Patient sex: F
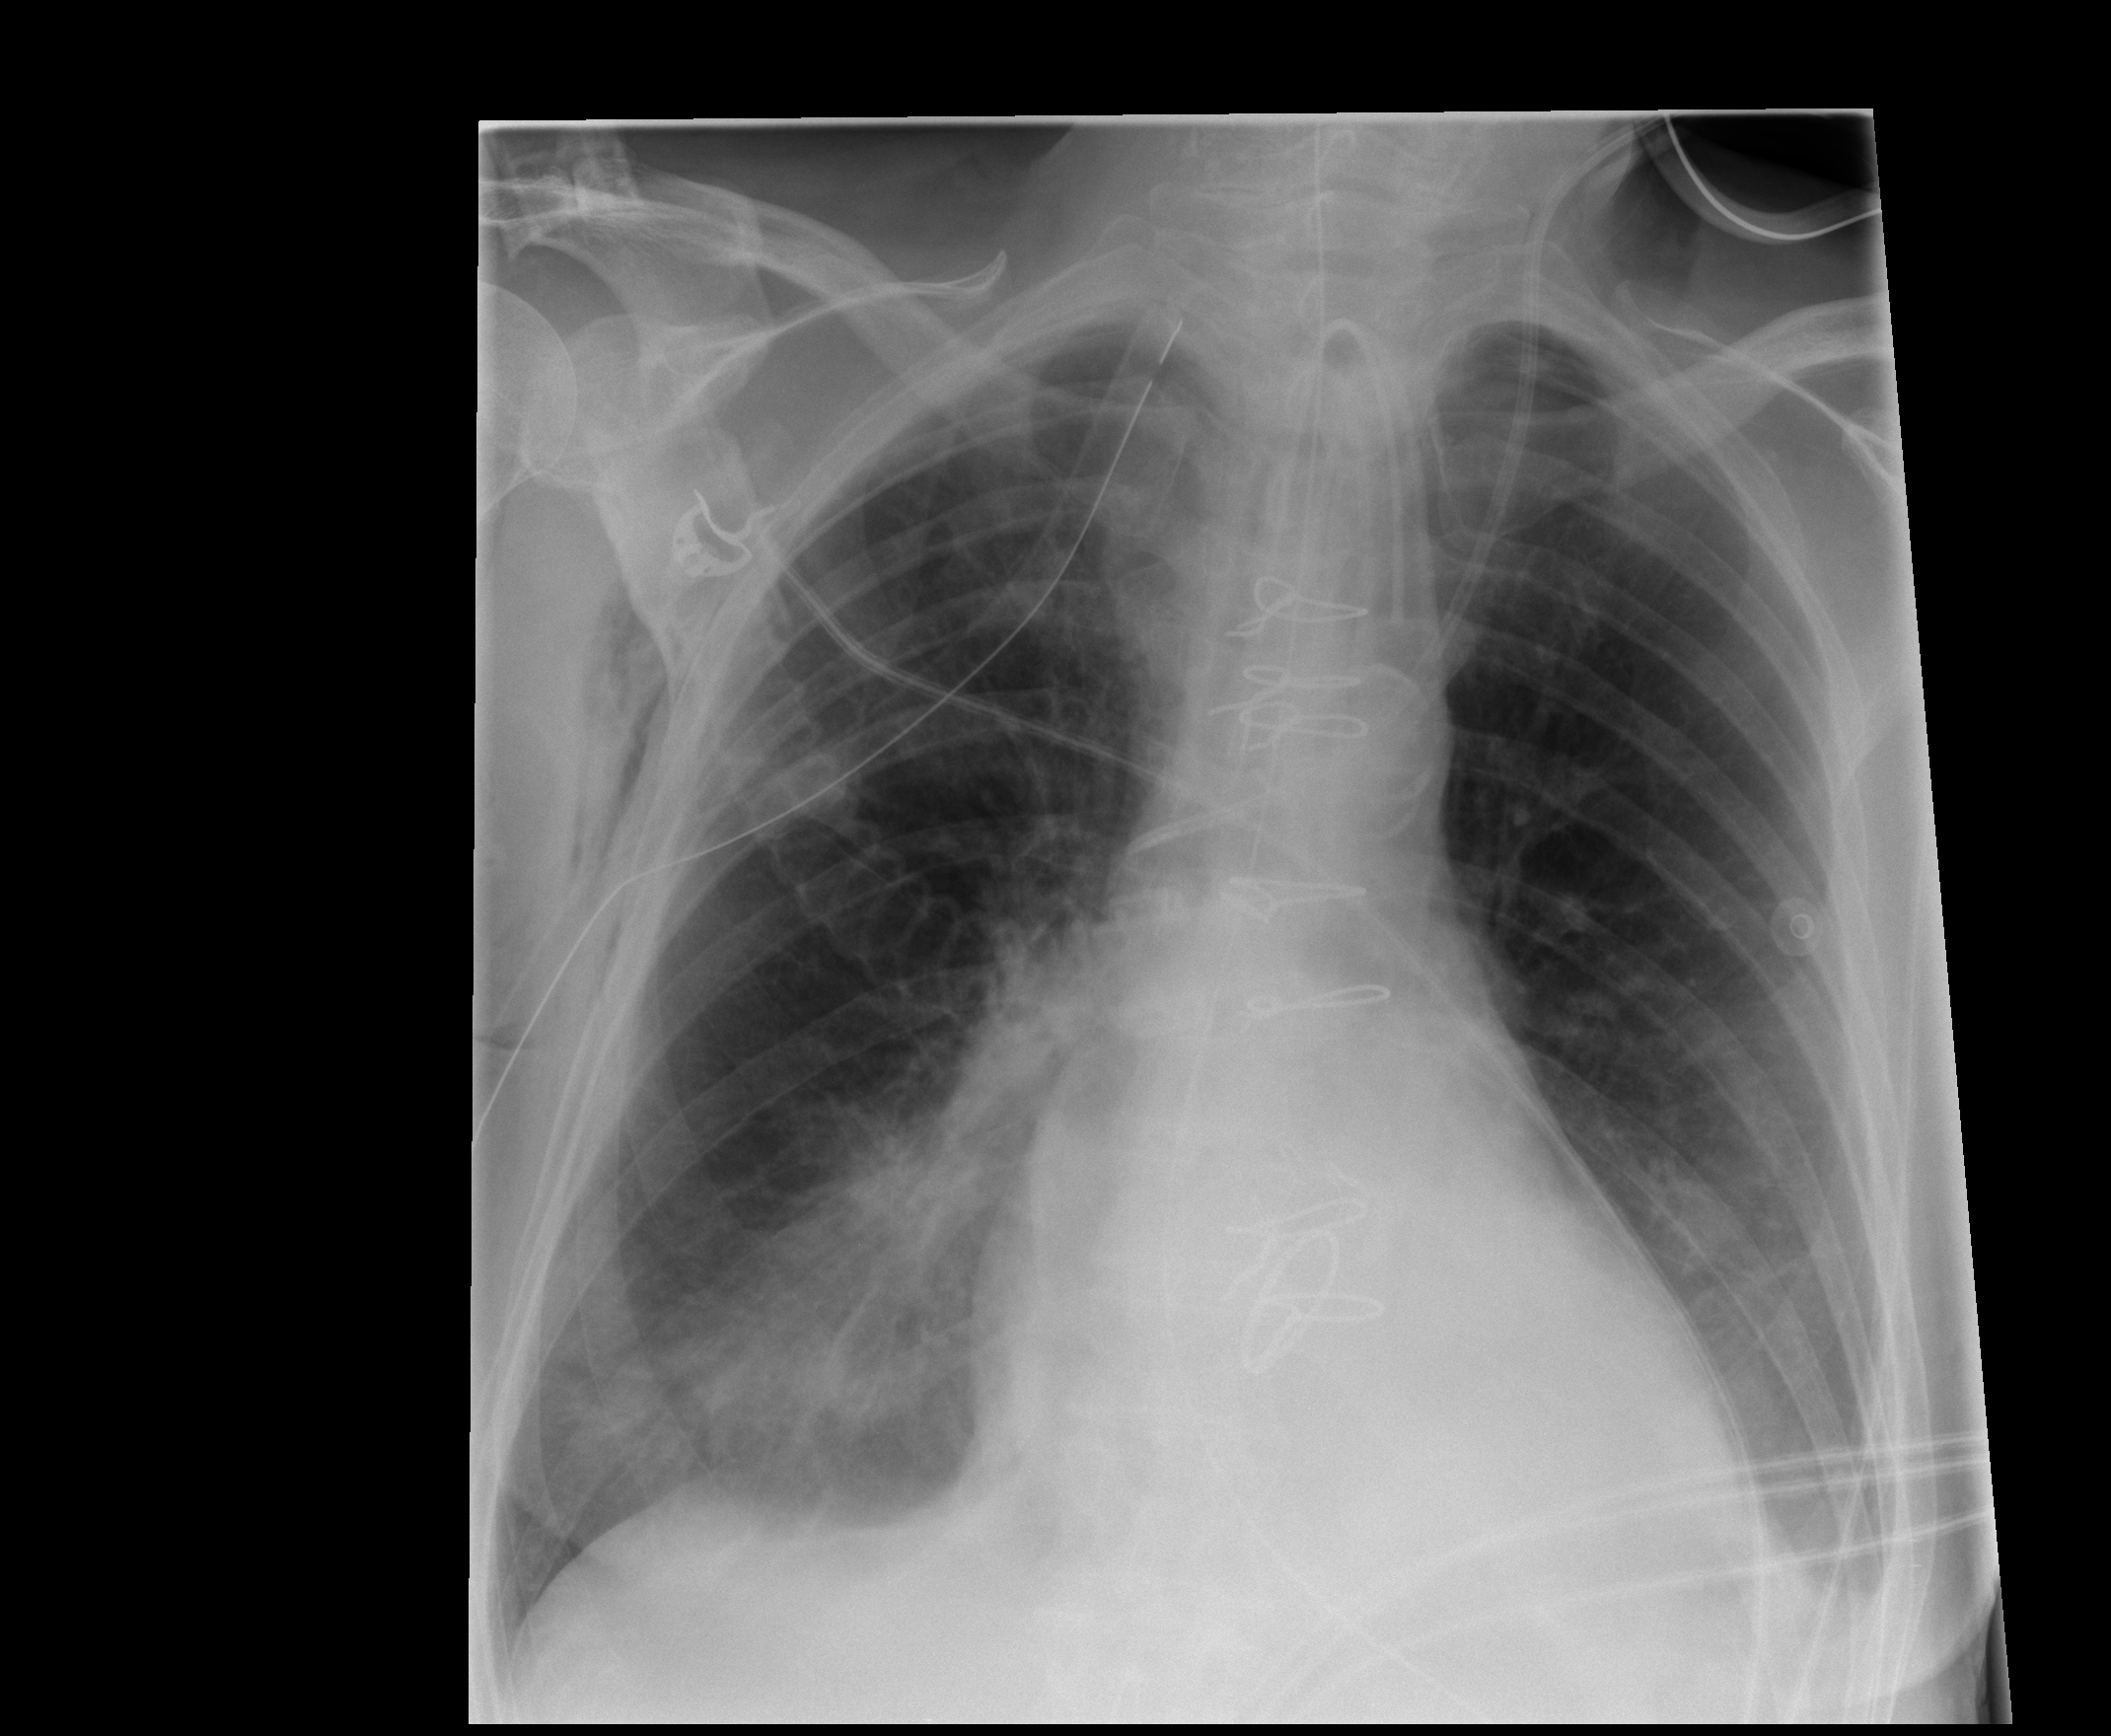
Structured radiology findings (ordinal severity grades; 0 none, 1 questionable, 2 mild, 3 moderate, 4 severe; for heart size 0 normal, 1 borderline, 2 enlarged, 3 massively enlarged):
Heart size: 0
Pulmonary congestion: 0
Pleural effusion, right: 0
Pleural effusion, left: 2
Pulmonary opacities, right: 3
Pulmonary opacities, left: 1
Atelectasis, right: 2
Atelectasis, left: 0